Question: I have one tale users which have stored "date Of Birth" in int(11) data type. I want to convert this in to Date type using 'mysql'.

this is actual my database user table
is there any way to direact convert this 'int type of datatype' which is actually stored using 'strtotime' function from PHP. So I am migrating this table in new database I want to change this field 'datatype' to 'date'.
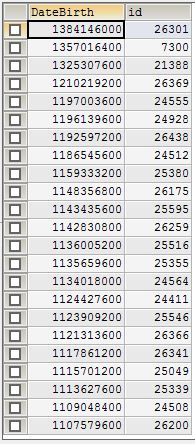
Answer: Yes, the function is called FROM_UNIXTIME().
<URL>
So, something like:
'''
ALTER User Table ADD dateOfBirthAsDate DATETIME;
UPDATE User Set dateOfBirthAsDate = FROM_UNIXTIME('DateBirth');
'''